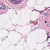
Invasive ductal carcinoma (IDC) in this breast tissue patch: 1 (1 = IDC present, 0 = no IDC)